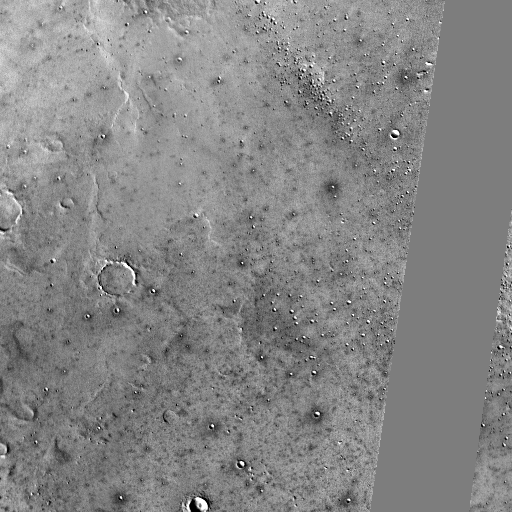
Crater classes present: Background, Other, Secondary